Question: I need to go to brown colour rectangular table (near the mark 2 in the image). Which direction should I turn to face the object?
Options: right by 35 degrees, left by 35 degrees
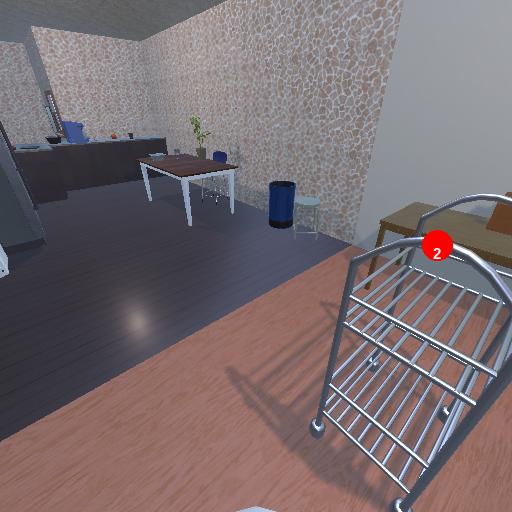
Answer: right by 35 degrees